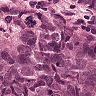
Metastatic tissue present: yes